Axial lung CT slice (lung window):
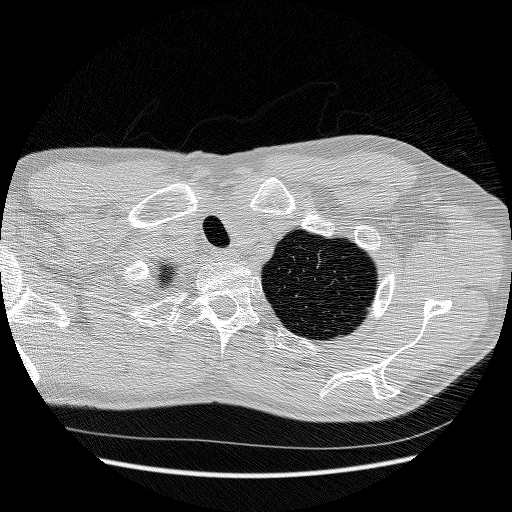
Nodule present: no